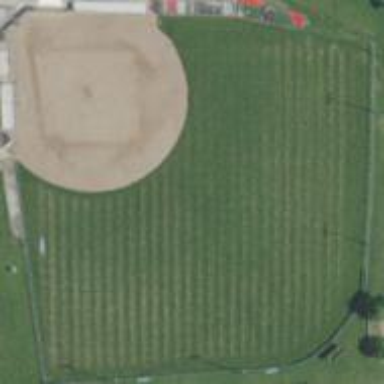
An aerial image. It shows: Baseball pitch for leisure and sports activities.